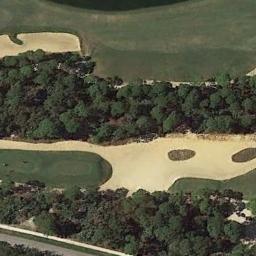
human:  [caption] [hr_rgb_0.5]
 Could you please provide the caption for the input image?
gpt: The golf course has some fairways, Roads and barrier trees .

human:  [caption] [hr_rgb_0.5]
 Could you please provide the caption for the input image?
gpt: There are many trees near the golf course .

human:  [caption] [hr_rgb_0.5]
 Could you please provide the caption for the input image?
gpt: There are two large bunkers and two paths .

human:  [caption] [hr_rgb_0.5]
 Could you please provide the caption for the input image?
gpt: There are a few bunkers and a few paths on the large green lawn on the golf course and many trees .

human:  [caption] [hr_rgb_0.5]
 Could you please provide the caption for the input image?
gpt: There are many green trees beside the bunkers on the golf course .